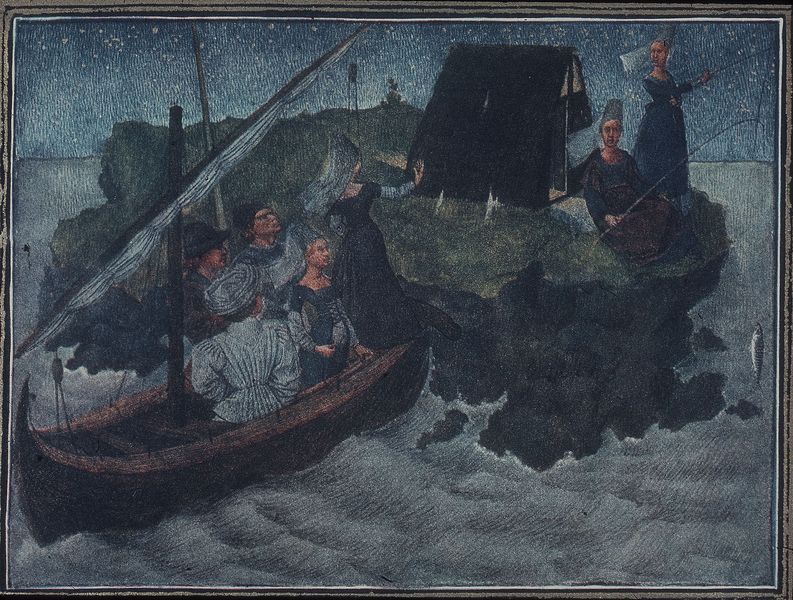
Titel: Livre du Coeur d’amour épris von René d’Anjou
Künstler: Coeur-Meister
Institution: Wien, Österreichische Nationalbibliothek
Schlagwörter: blau, felsen, himmel, mann, meer, wasser, frauen, see, ufer, frau, hut, licht, männer, nacht, zeichnung, blick, haus, schleier, haube, horizont, hütte, insel, boot, schiff, segel, segelboot, wellen, fischer, landung, sturm, unwetter, wllen, stern, sterne, angel, fisch, mittelalter, ankunft, turban, zofen, anlegestelle, fische, zelt, angler, angeln, zekt